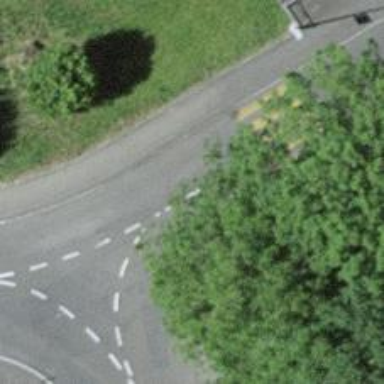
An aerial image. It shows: Residential road with separate sidewalks on both sides. The road surface is asphalt.